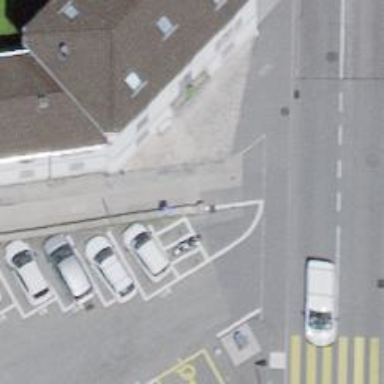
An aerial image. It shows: Motorcycle parking area with asphalt surface.